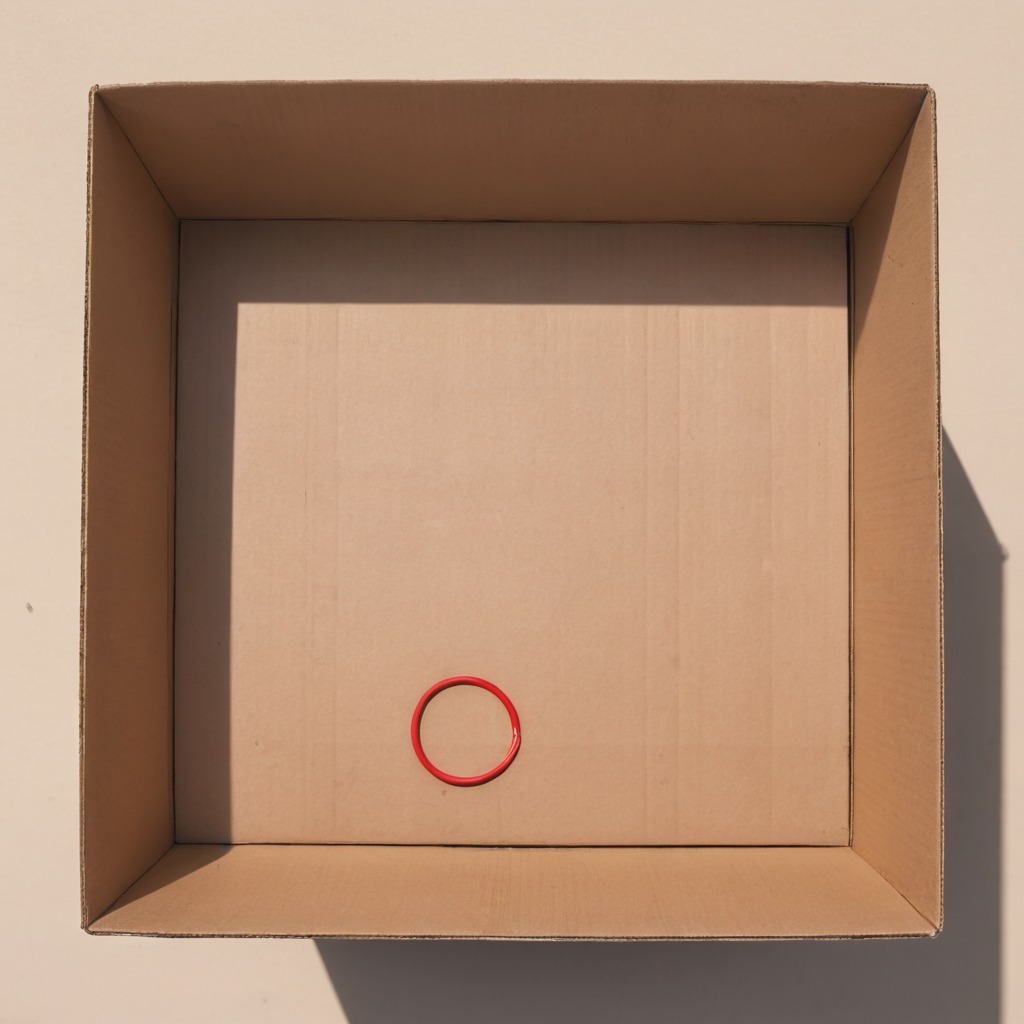
A rubber O-ring is lying on a clean dry cardboard box surface in an outdoor workshop during daytime bright natural light soft shadows slightly creased but